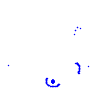
Particle: kaon